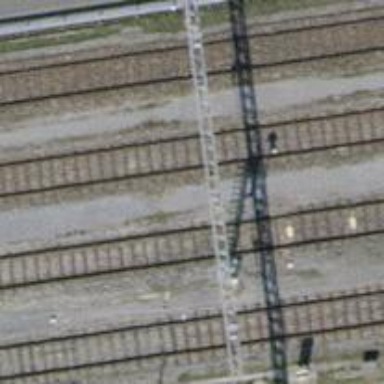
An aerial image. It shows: Single-track railway siding with electrified contact lines.